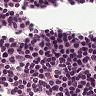
Metastatic tissue present: no